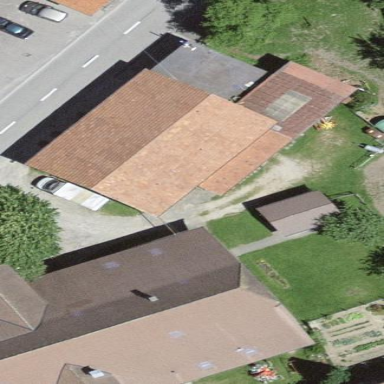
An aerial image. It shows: Garage building.